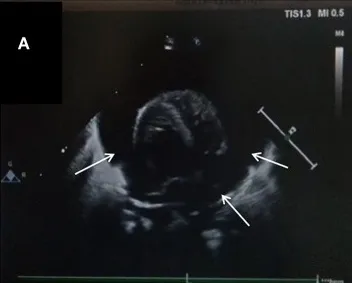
Echocardiographic image in the apical four chamber view shows a large pleural effusion. Pericardial cavity fluid dark area were detected: 6.2 mm in the rear of posterior wall of left ventricle, 6.5 mm in front of anterior wall of right ventricle, 9.1 mm in front of apical part, 5.6 mm outside the lateral wall of left ventricle, 9.8mm outside the lateral wall of right ventricle, 6.3 mm under the inferior wall of right ventricle beneath xiphoid process. Light spot reflex were visible in pericardial cavity. Left ventricular ejection fraction was 53%. (A) Apex four-chamber view of the heart.
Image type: radiology (ultrasound)